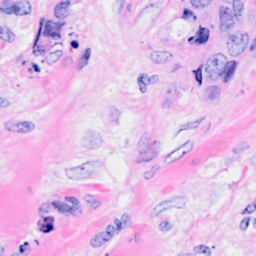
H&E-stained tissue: Breast